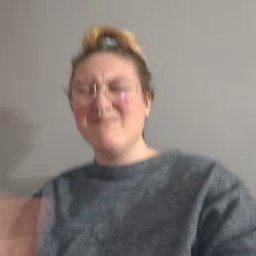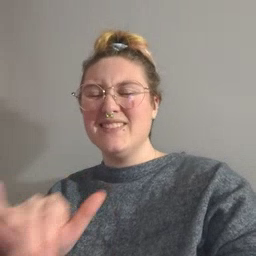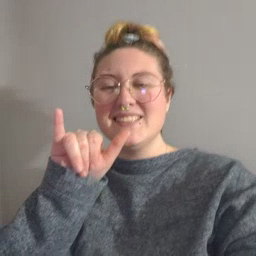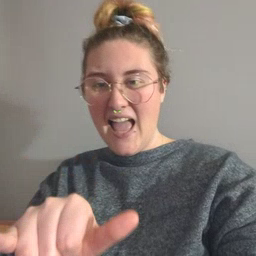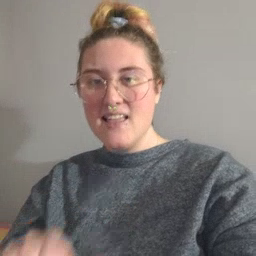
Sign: stay